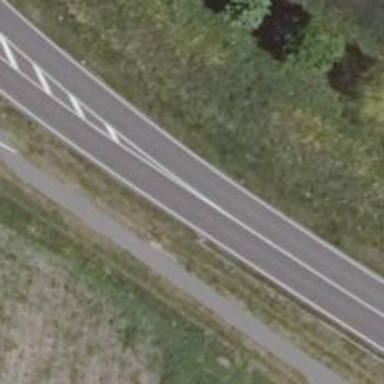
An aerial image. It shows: Primary road with asphalt surface.